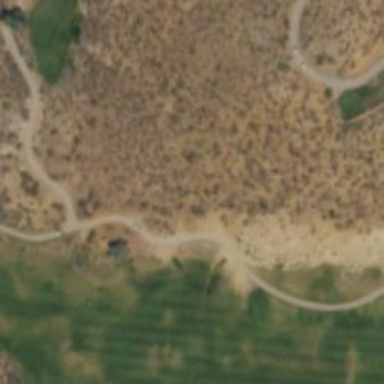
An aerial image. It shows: Golf cartpath that is also road path.